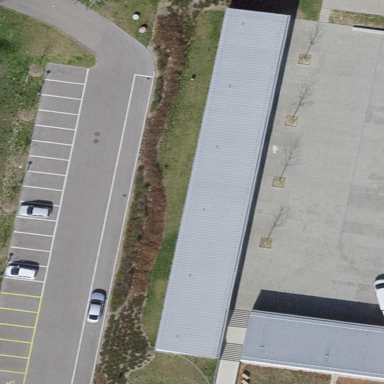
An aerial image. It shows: Street-side parking area.